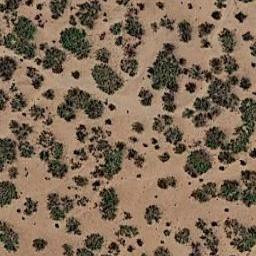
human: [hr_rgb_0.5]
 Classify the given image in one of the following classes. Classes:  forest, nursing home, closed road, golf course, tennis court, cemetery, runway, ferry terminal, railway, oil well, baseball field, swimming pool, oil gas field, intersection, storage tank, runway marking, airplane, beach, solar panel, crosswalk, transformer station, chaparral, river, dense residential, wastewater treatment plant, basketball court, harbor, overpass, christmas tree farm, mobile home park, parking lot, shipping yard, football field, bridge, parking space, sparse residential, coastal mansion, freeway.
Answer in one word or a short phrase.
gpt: chaparral